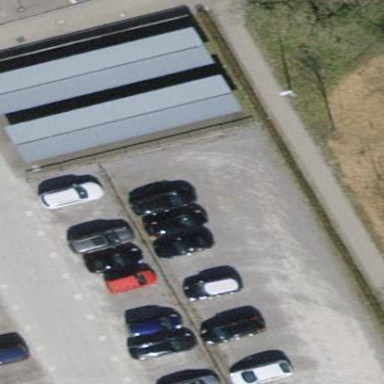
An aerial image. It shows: Motorcycle parking facility.